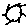
Label: sun